Question: Suppose we have a list of Containers, each container is an object.
in each container there are some of objects.
How can we find all duplicated objects, which are shared in two or more containers?
Each container has an ID,Name, List of objects as property.
Each object has an ID and Name.
Please see the image :

The result should be like:
'''
-------------
Object1.Name
Object2.Name
Object3.Name
-------------
'''
I have used some incorrect code
'''
public class Container
{
public string ID;
public string Name;
public string Top, Left, Right, Bottom;
public List<ObjectX> Objects = new List<ObjectX>();
}
public class ObjectX
{
public string ID;
public string Name;
public string Top, Left, Right, Bottom;
}
List<Container> AllBoundaries = new List<Container>();
List<ObjectX> all_components = new List<ObjectX>();
Container b1 = new Container();
b1.Name = "Boundary1";
b1.ID = "1";
AllBoundaries.Add(b1);
Container b2 = new Container();
b2.Name = "Boundary2";
b2.ID = "2";
AllBoundaries.Add(b2);
Container b3 = new Container();
b3.Name = "Boundary3";
b3.ID = "3";
AllBoundaries.Add(b3);
//----------------------------------------------------------------------------------------
ObjectX c1 = new ObjectX();
c1.ID = "1";
c1.Name = "c1";
b1.Objects.Add(c1);
ObjectX c2 = new ObjectX();
c2.ID = "2";
c2.Name = "c2";
b1.Objects.Add(c2);
ObjectX c3 = new ObjectX();
c3.ID = "3";
c3.Name = "c3";
b1.Objects.Add(c3);
ObjectX c22 = new ObjectX();
c22.ID = "2";
c2.Name = "c2";
b2.Objects.Add(c2);
foreach (Container bx1 in AllBoundaries )
{
foreach (Container bx2 in AllBoundaries)
{
for (int i = 1; i < bx2.Objects.Count; i++)
if (bx1.ID != bx2.ID)
{
List<ObjectX> query = bx1.Objects.FindAll(bx => bx.Name == bx2.Objects[i].Name);
Console.WriteLine(bx2.Objects[i].Name + " Distributed");
bx2.Objects.Remove(bx2.Objects[i]);
}
}
}
'''
But this gives me all objects from 1 to 9, which is not correct.
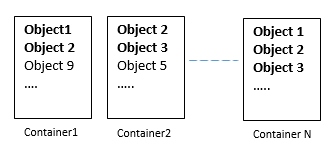
Answer: Assuming you have a collection of containers, you co do following:
'''
var item = from c in containers
from o in c.Objects
group c.ContainerName by o into g
where g.Distinct().Count() > 1
select g.Key;
'''